Question: My question is very similar to this one:
<URL>
I followed the advice and ran into the same problem with the suggested solution - the entire screen flips, not just the modal. I had given up on this being possible, until the designer here showed me an example from the Pinterest app. I'm including an animated gif here. You can see that the background (with the 'x' close button) does not flip. Any ideas how this could be done?
Thanks!

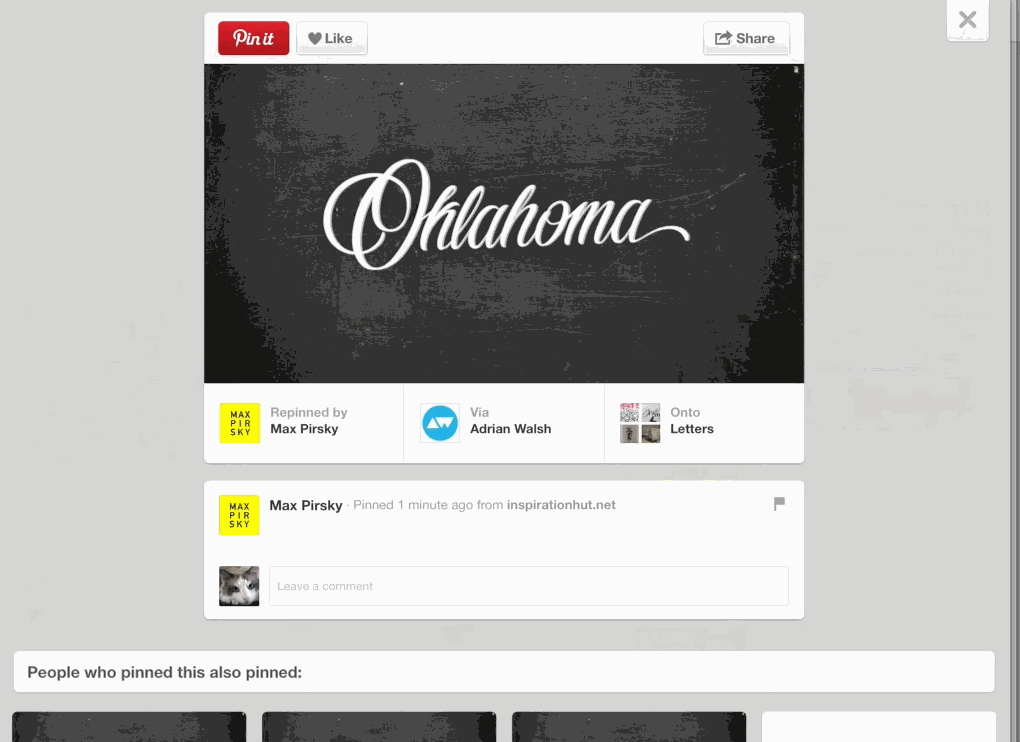
Answer: This is in fact quite easy to achieve using simple 'UIView' animations:
'''
[UIView transitionWithView:viewToAnimate
duration:0.3
options:UIViewAnimationOptionTransitionFlipFromLeft
animations:^{
// TODO: Animations here
viewToHide.hidden = YES;
viewToShow.hidden = NO;
}
'''
As you may note, the key here for the flip is the option 'UIViewAnimationOptionTransitionFlipFromLeft'. Use it along with 'UIViewAnimationOptionTransitionFlipFromRight' to obtain the same result that you are seeing in the GIF.
Only the 'viewToAnimate' and its contents will flip, everything outside its hierarchy will stay still.